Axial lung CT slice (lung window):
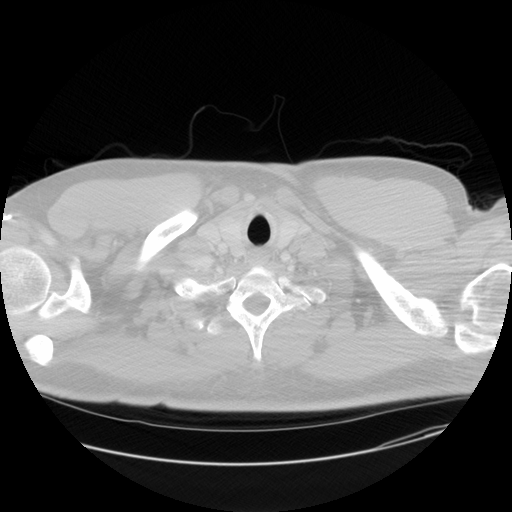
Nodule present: no